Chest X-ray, PA view. Patient: 56 years old, sex F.
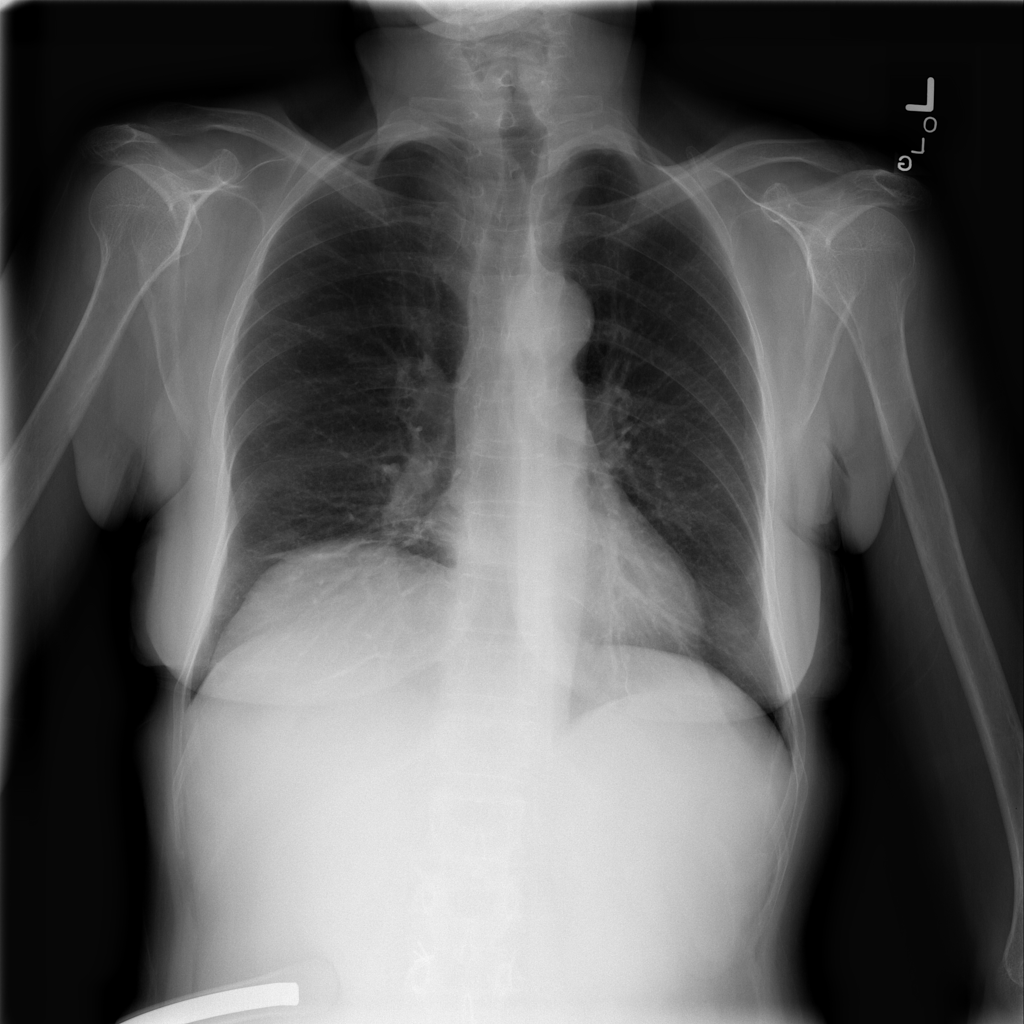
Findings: Atelectasis, Consolidation, Fibrosis